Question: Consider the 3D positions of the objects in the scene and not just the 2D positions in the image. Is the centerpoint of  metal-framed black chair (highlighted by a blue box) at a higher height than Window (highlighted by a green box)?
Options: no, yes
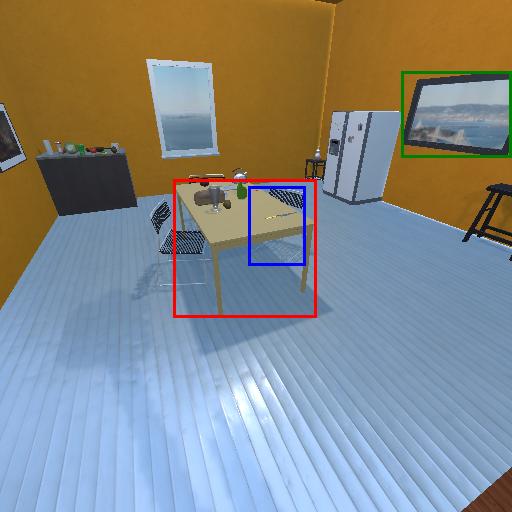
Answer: no